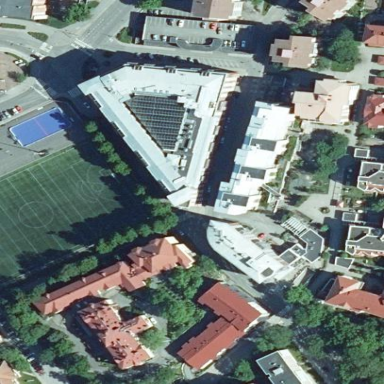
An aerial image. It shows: Building with red metal roof.